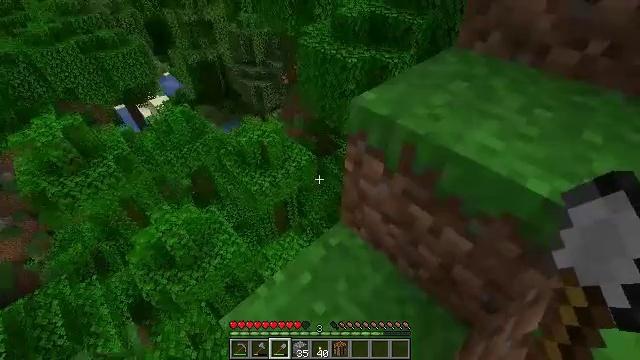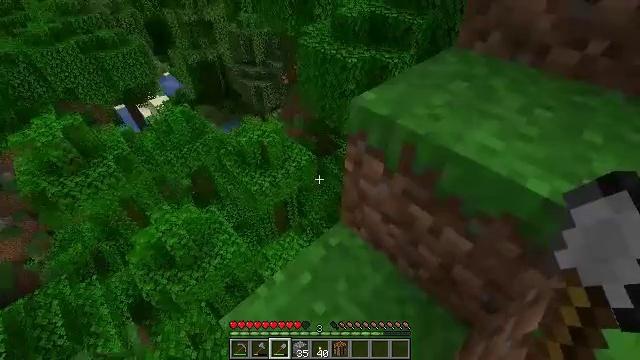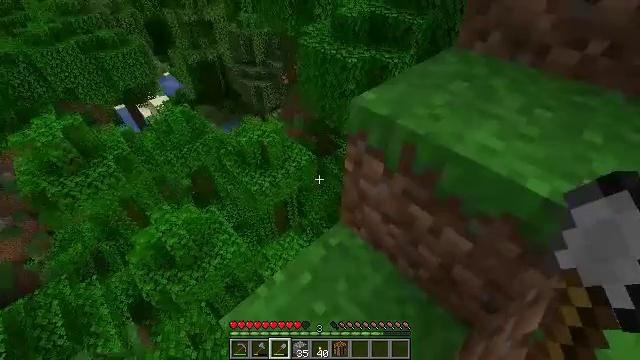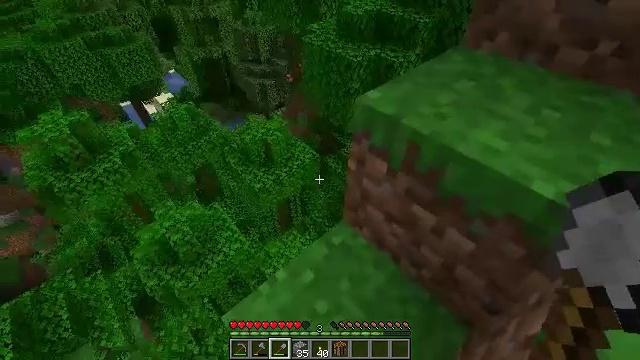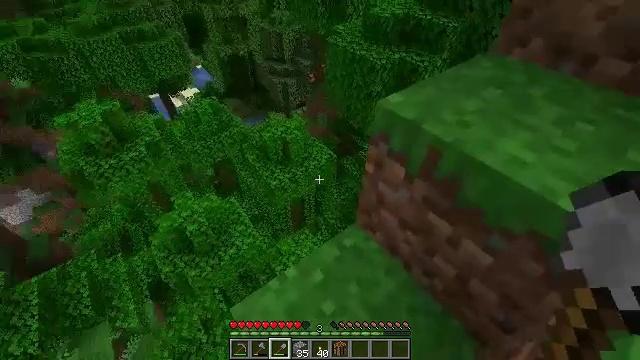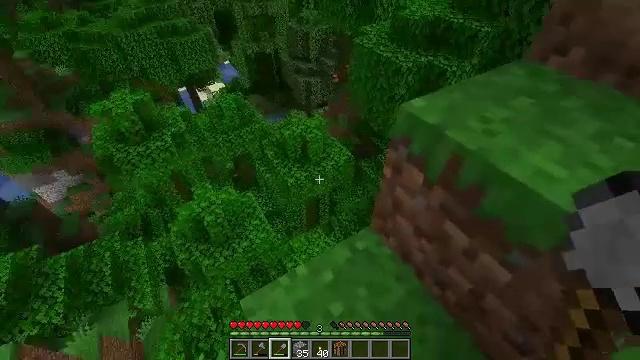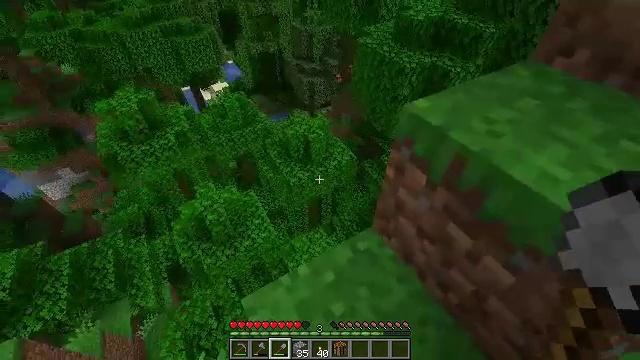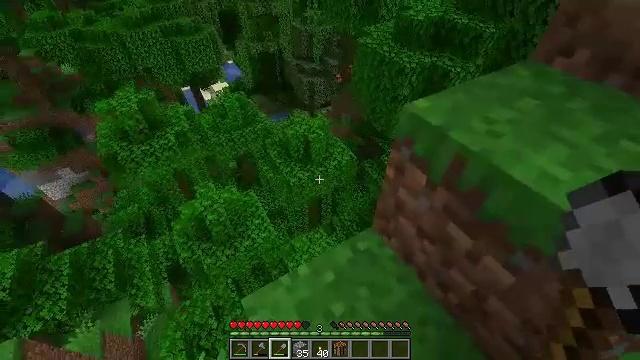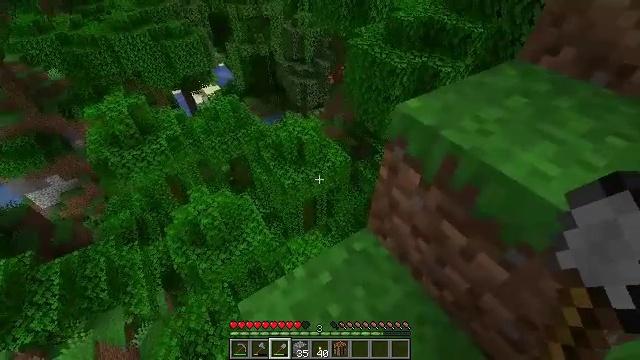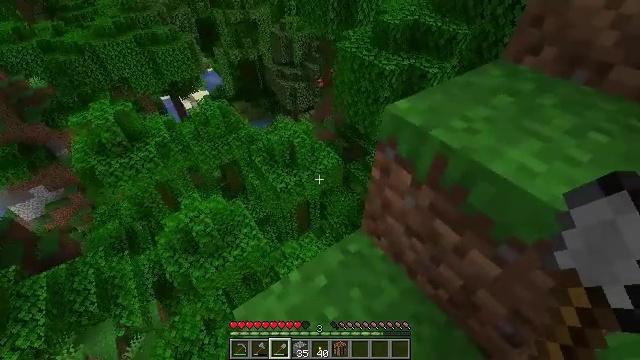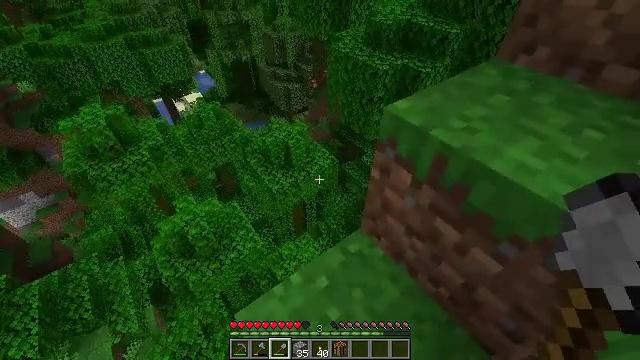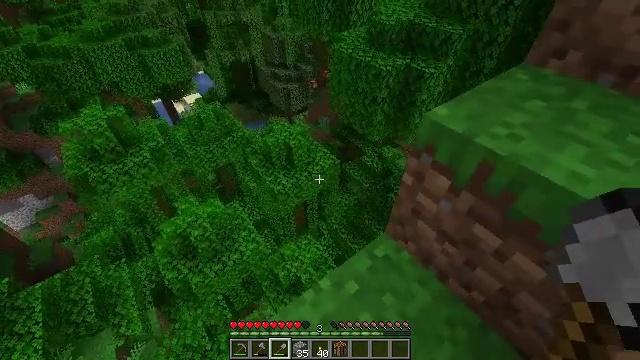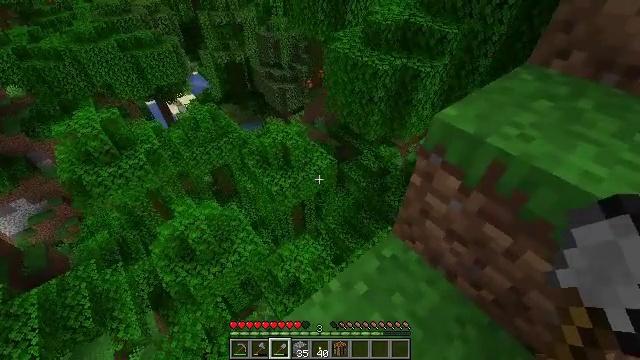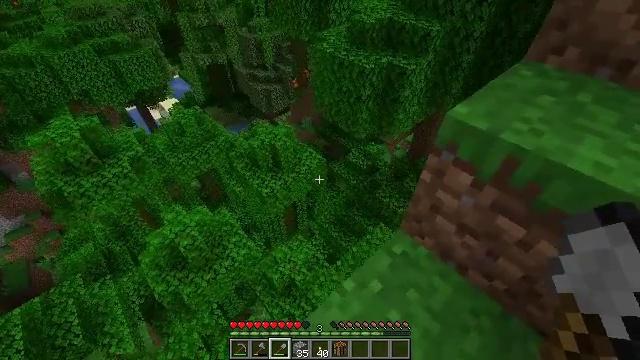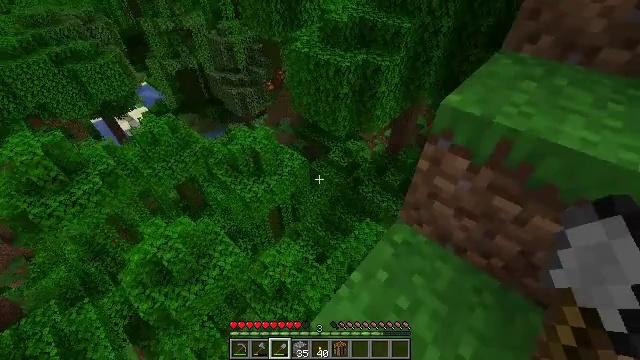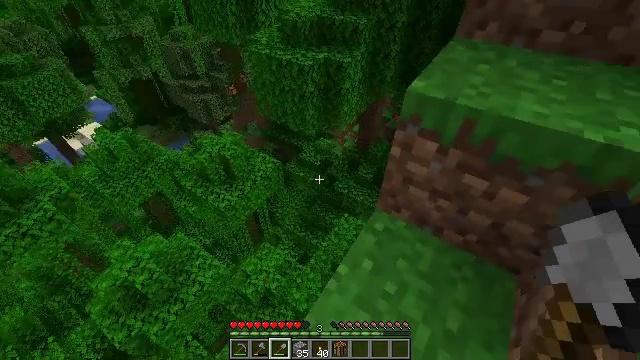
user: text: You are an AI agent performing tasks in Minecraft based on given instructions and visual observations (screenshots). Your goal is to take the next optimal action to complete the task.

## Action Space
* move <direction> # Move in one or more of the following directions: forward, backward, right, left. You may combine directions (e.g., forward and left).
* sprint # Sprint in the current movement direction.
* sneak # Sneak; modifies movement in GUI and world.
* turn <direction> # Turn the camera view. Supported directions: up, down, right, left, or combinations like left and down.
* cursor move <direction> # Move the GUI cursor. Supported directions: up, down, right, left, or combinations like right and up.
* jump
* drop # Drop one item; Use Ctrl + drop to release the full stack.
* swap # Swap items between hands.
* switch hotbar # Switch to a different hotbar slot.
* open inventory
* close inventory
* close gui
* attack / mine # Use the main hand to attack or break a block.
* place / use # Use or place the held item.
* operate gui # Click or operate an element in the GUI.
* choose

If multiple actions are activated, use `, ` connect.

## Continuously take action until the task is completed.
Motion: motion action
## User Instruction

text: Use right equipment to gather melon.
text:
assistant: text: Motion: no_op
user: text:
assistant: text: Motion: no_op
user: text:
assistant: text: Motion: turn left
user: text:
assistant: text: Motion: turn left
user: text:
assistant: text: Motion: turn left
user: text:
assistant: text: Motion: no_op
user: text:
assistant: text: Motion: no_op
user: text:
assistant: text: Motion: turn right
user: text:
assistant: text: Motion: turn right
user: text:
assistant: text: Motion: move left, turn right
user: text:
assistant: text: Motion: move left
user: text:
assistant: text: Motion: move left, turn right
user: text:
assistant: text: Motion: turn right
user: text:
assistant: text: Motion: turn right
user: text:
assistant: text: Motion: turn right
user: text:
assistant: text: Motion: turn right
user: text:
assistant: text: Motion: turn right
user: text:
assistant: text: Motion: turn right
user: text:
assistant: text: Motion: turn right
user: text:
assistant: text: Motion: no_op
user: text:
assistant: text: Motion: no_op
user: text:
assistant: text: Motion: no_op
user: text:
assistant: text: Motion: turn right
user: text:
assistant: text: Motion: turn right
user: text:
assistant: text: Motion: turn right
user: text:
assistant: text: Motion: turn right
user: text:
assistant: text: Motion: turn right
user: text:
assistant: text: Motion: turn right
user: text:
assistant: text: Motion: turn right
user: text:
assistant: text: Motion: turn right